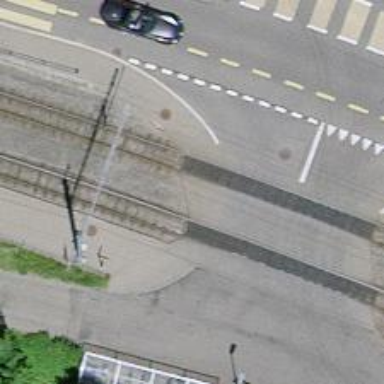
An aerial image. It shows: Light rail station for public transport and railway.